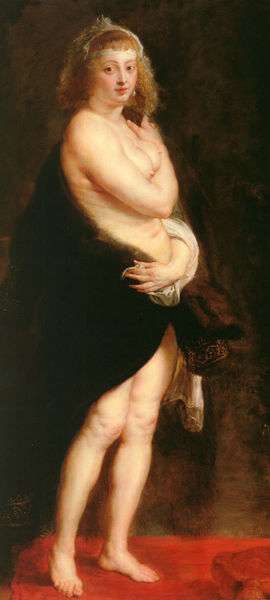
Titel: Helena Fourment (“Das Pelzchen”)
Schlagwörter: akt, dunkel, gemälde, haut, kopf, nackt, rubens, schatten, umhang, weiß, braun, brust, busen, finger, frau, hintergrund, licht, nase, ohrring, raum, schwarz, zimmer, blick, dame, rot, tuch, malerei, teppich, arme, augen, gesicht, haarschmuck, halten, inkarnat, pelz, spitze, stehen, bild, hände, porträt, gold, haare, mantel, pose, stoff, decke, krone, lippen, locken, pony, brüste, kissen, dick, fett, rothaarig, barfuss, gedreht, fingernägel, saskia, rubensfrau, haariggedreht